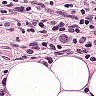
Metastatic tissue present: yes